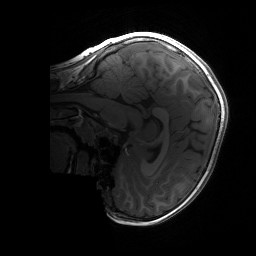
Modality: T1w
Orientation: sagittal
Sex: male
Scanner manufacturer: siemens
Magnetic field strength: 3 T
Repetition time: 1.9 s
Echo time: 0.00243 s